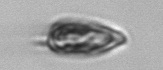
Label: Prorocentrum_triestinum